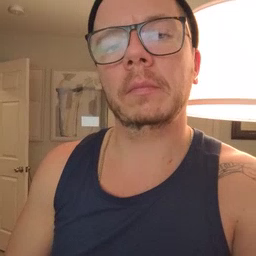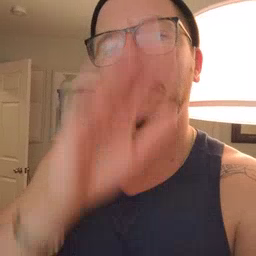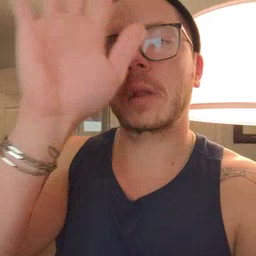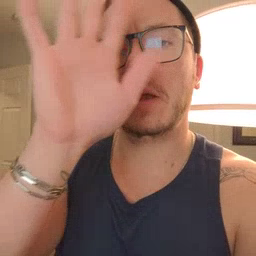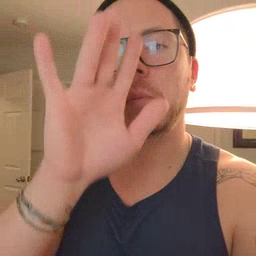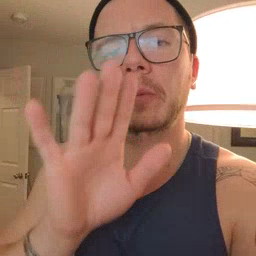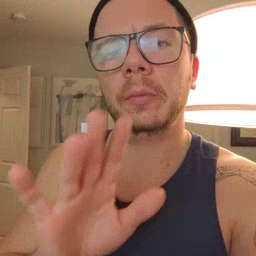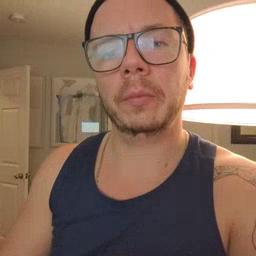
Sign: snow